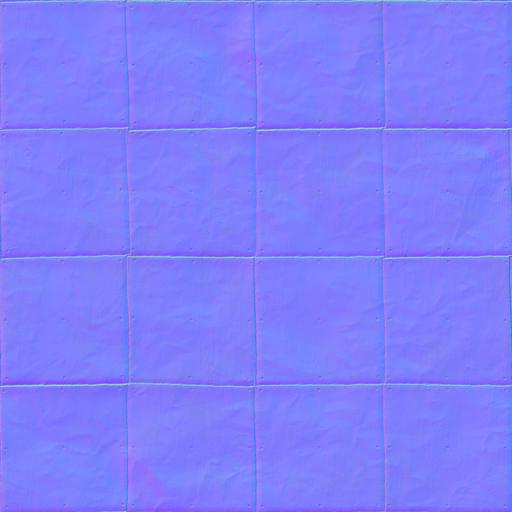
metal plates rust rusted